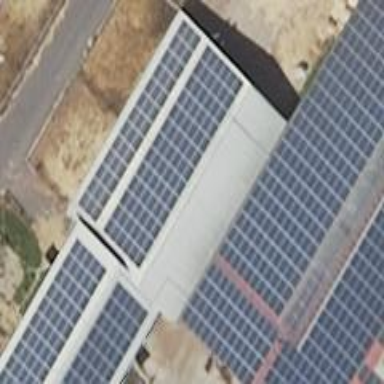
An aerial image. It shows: Solar photovoltaic panel generator producing electricity in small installation.